Question: I was trying to install ionic framework as explaned on their <URL>
but i always get this error. I googled a lot to find a solution but every solution I tried failed, can someone help me?
(I use win8 and the 32bit version of nodejs)

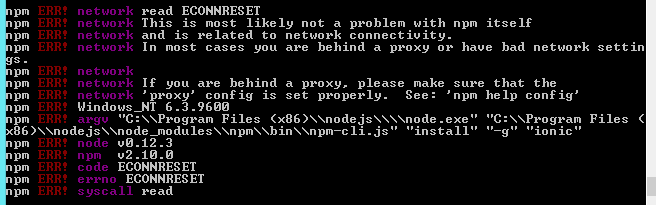
Answer: Try running
'''
npm config set registry https://registry.npmjs.org/
'''
before installing ionic